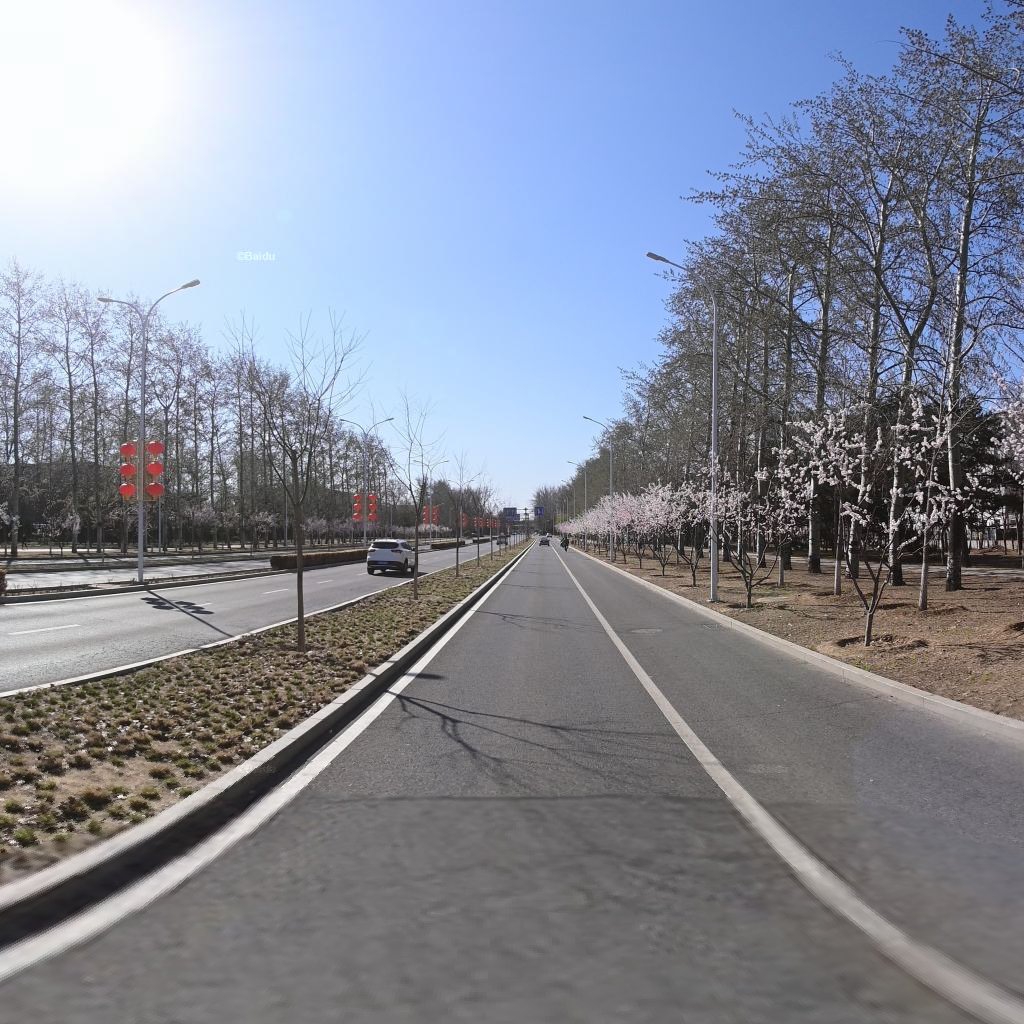
Region: Chaoyang
Road damage annotations: transverse crack, manhole cover